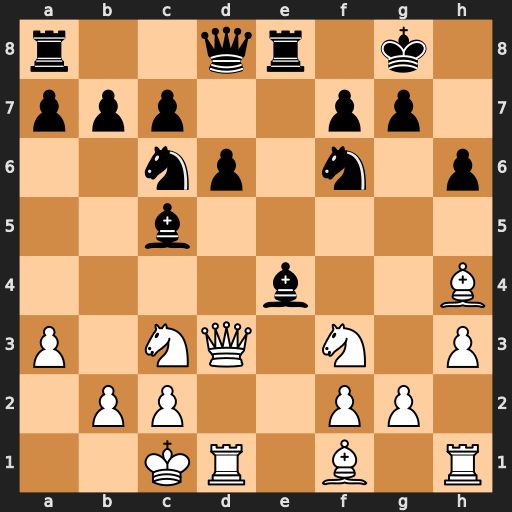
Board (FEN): r2qr1k1/ppp2pp1/2np1n1p/2b5/4b2B/P1NQ1N1P/1PP2PP1/2KR1B1R
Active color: w
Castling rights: -
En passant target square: -
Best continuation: Nxe4 Rxe4 Bxf6